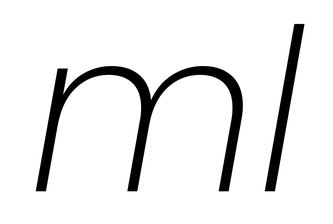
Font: Poppins-ExtraLightItalic